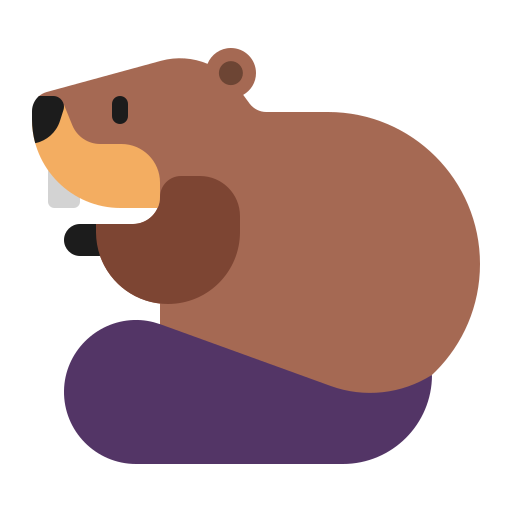
beaver flat